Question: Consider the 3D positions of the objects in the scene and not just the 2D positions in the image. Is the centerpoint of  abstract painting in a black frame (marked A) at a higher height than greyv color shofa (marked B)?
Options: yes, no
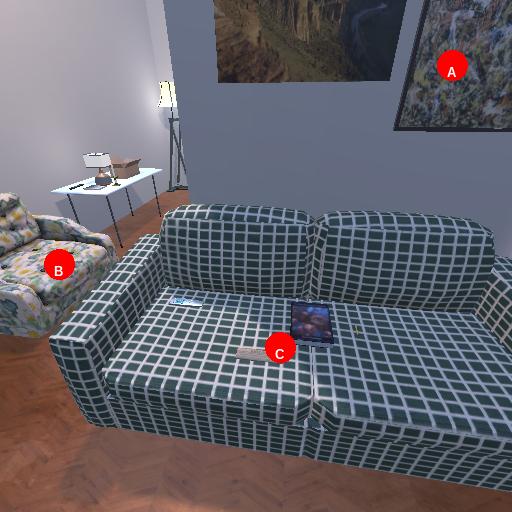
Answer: yes